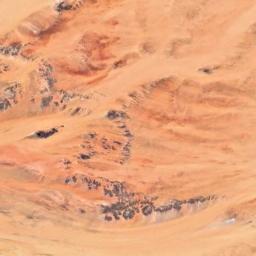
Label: desert